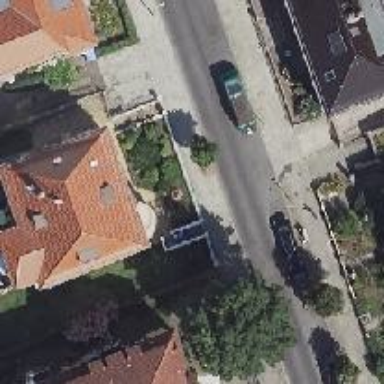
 while the right sidewalk is surfaced with setts."